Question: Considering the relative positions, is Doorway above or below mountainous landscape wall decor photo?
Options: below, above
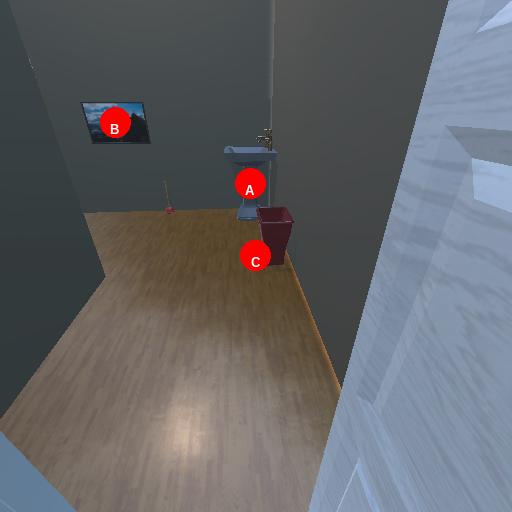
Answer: below